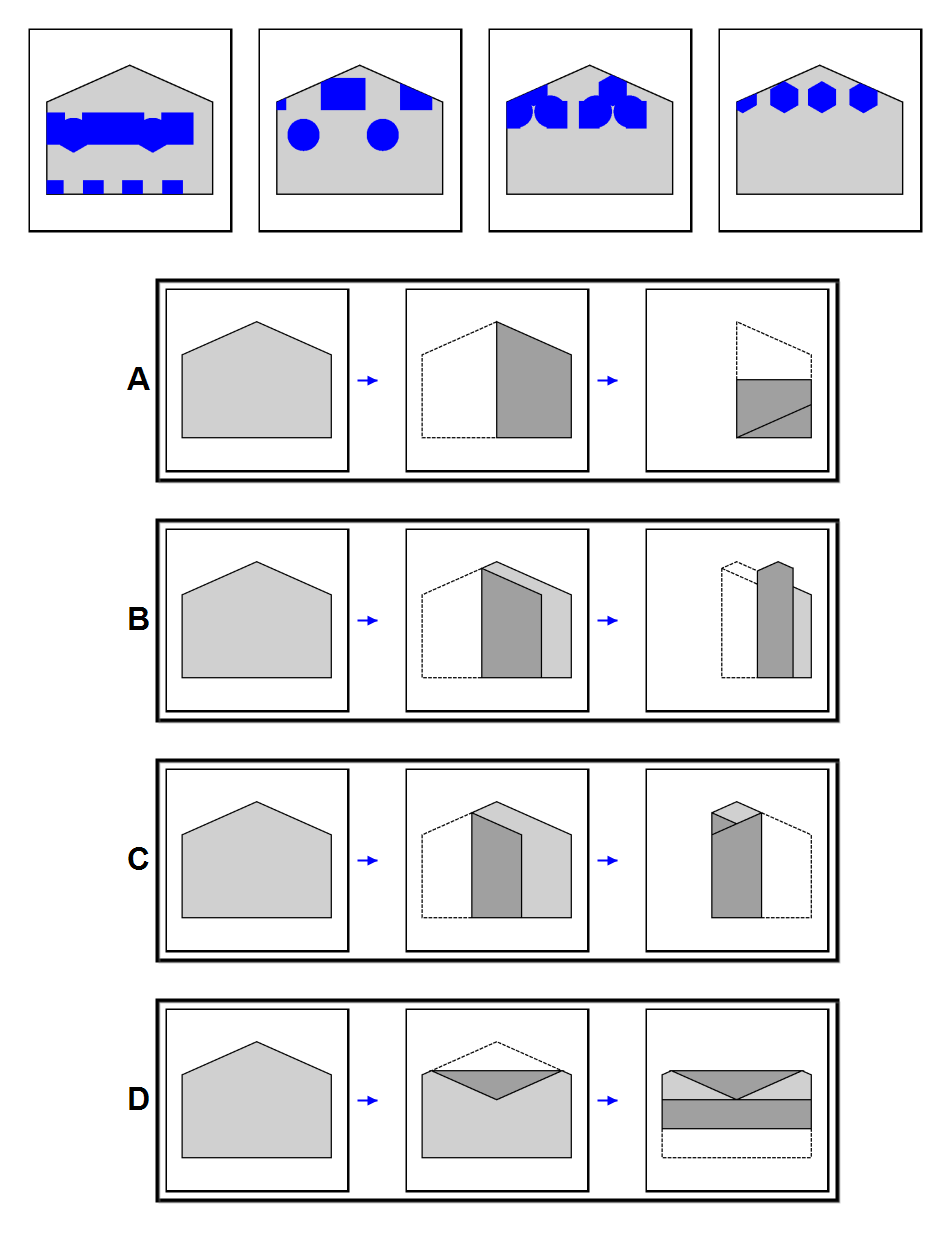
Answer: B